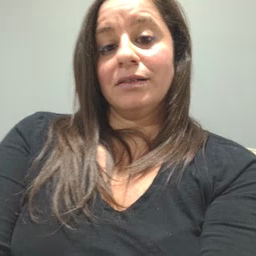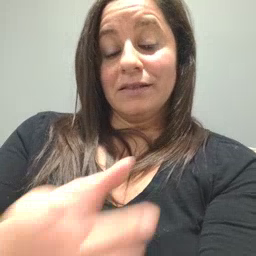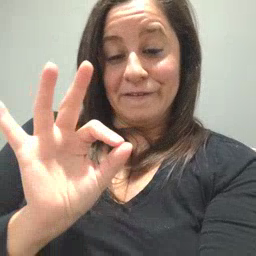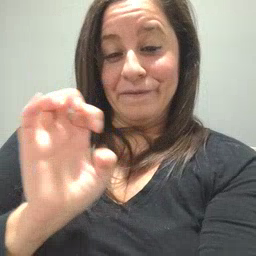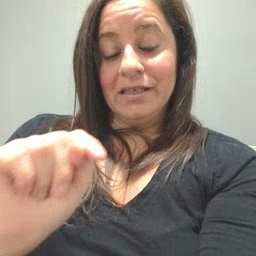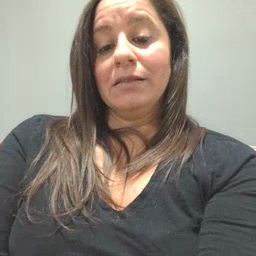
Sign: feet